Here is the time-frequency representation (spectrogram) of a rolling-element bearing's vibration measurement. Classify the bearing condition as one of: normal, inner_race, outer_race, ball.
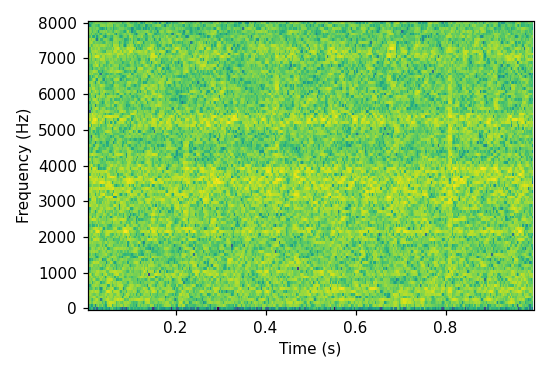
Answer: inner_race